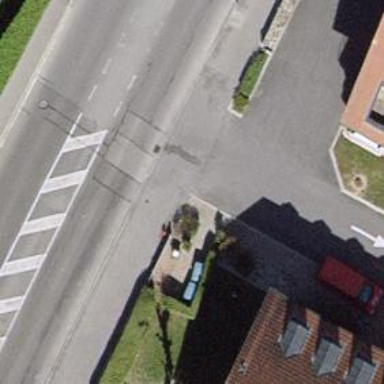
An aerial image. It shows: Service road with sidewalk.